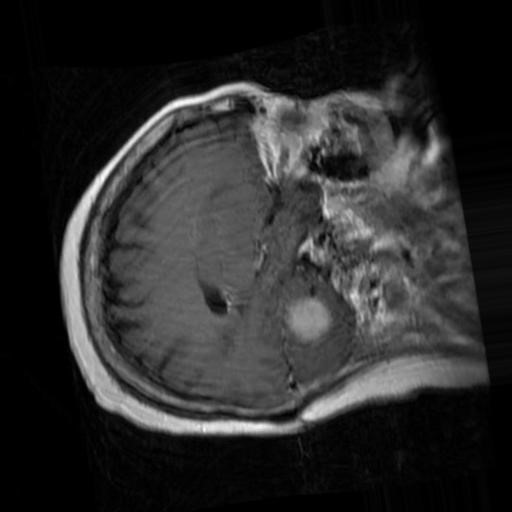
Label: brain_menin